Interaction volume radius: 5 \u00c5
Interaction volume height: 10 \u00c5
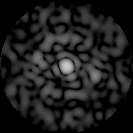
Disorder parameter: 0.8875